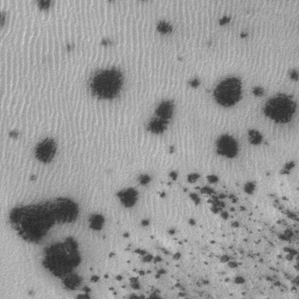
Label: frost